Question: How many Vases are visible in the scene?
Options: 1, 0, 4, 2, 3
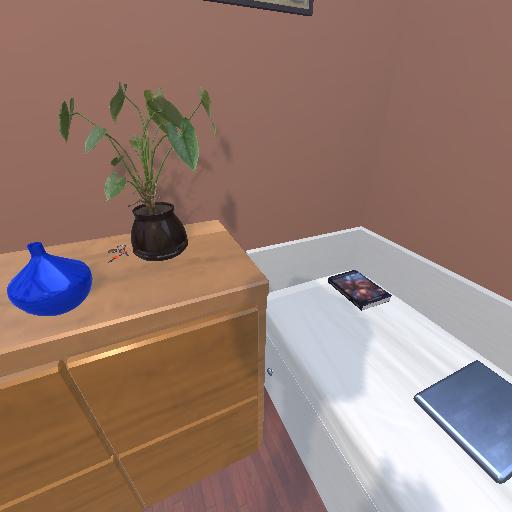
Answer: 1